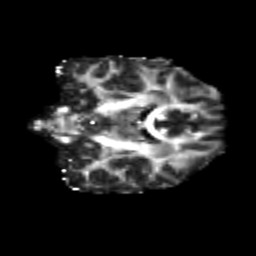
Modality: FA
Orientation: coronal
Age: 25
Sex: female
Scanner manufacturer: siemens
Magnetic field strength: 3 T
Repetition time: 3.5 s
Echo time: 0.125 s